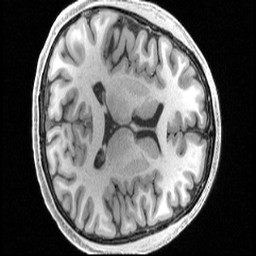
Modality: T1w
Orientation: axial
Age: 23
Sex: male
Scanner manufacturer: siemens
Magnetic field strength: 3 T
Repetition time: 2.4 s
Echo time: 0.00231 s